Question: I created a 'Calender' named 'CALENDAR1' and dynamically created a 'LinkButton' named as 'Login' in every cell(created in the 'DayRender' event). I need to perform 'Click' event when I click the 'Login'. Is there any options to do this?
'''
protected void Calendar1_DayRender(object sender, DayRenderEventArgs e)
{
LinkBut.Text = "<br>Login";
DateTime time = e.Day.Date;
string form="dd";
string day = time.ToString(form);
int i = Convert.ToInt32(day);
if(e.Day.Date<=System.DateTime.Today)
{
Timein.Text= Convert.ToString(i)+"<br>";
e.Cell.Controls.AddAt(0,Timein);
}
if (e.Day.IsToday)
{
e.Cell.Controls.AddAt(2, LinkBut);
}
}
'''

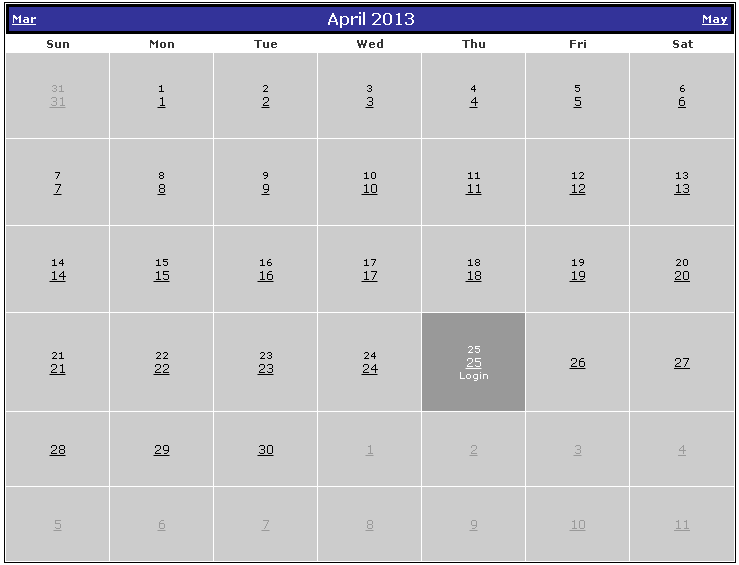
Answer: You should show what you've tried and how you've created the 'HyperLinks'. However, if you want a postback and a 'Click'-event you should use a 'LinkButton' instead. Then just add the event-handler where you can cast the 'sender' argument to 'LinkButton':
'''
protected void Calendar1_DayRender(object sender, DayRenderEventArgs e)
{
LinkButton btn = new LinkButton();
btn.Click += LinkClicked;
e.Cell.Controls.Add(btn);
}
private void LinkClicked(Object sender, EventArgs e)
{
LinkButton btn = (LinkButton) sender;
}
'''